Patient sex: M
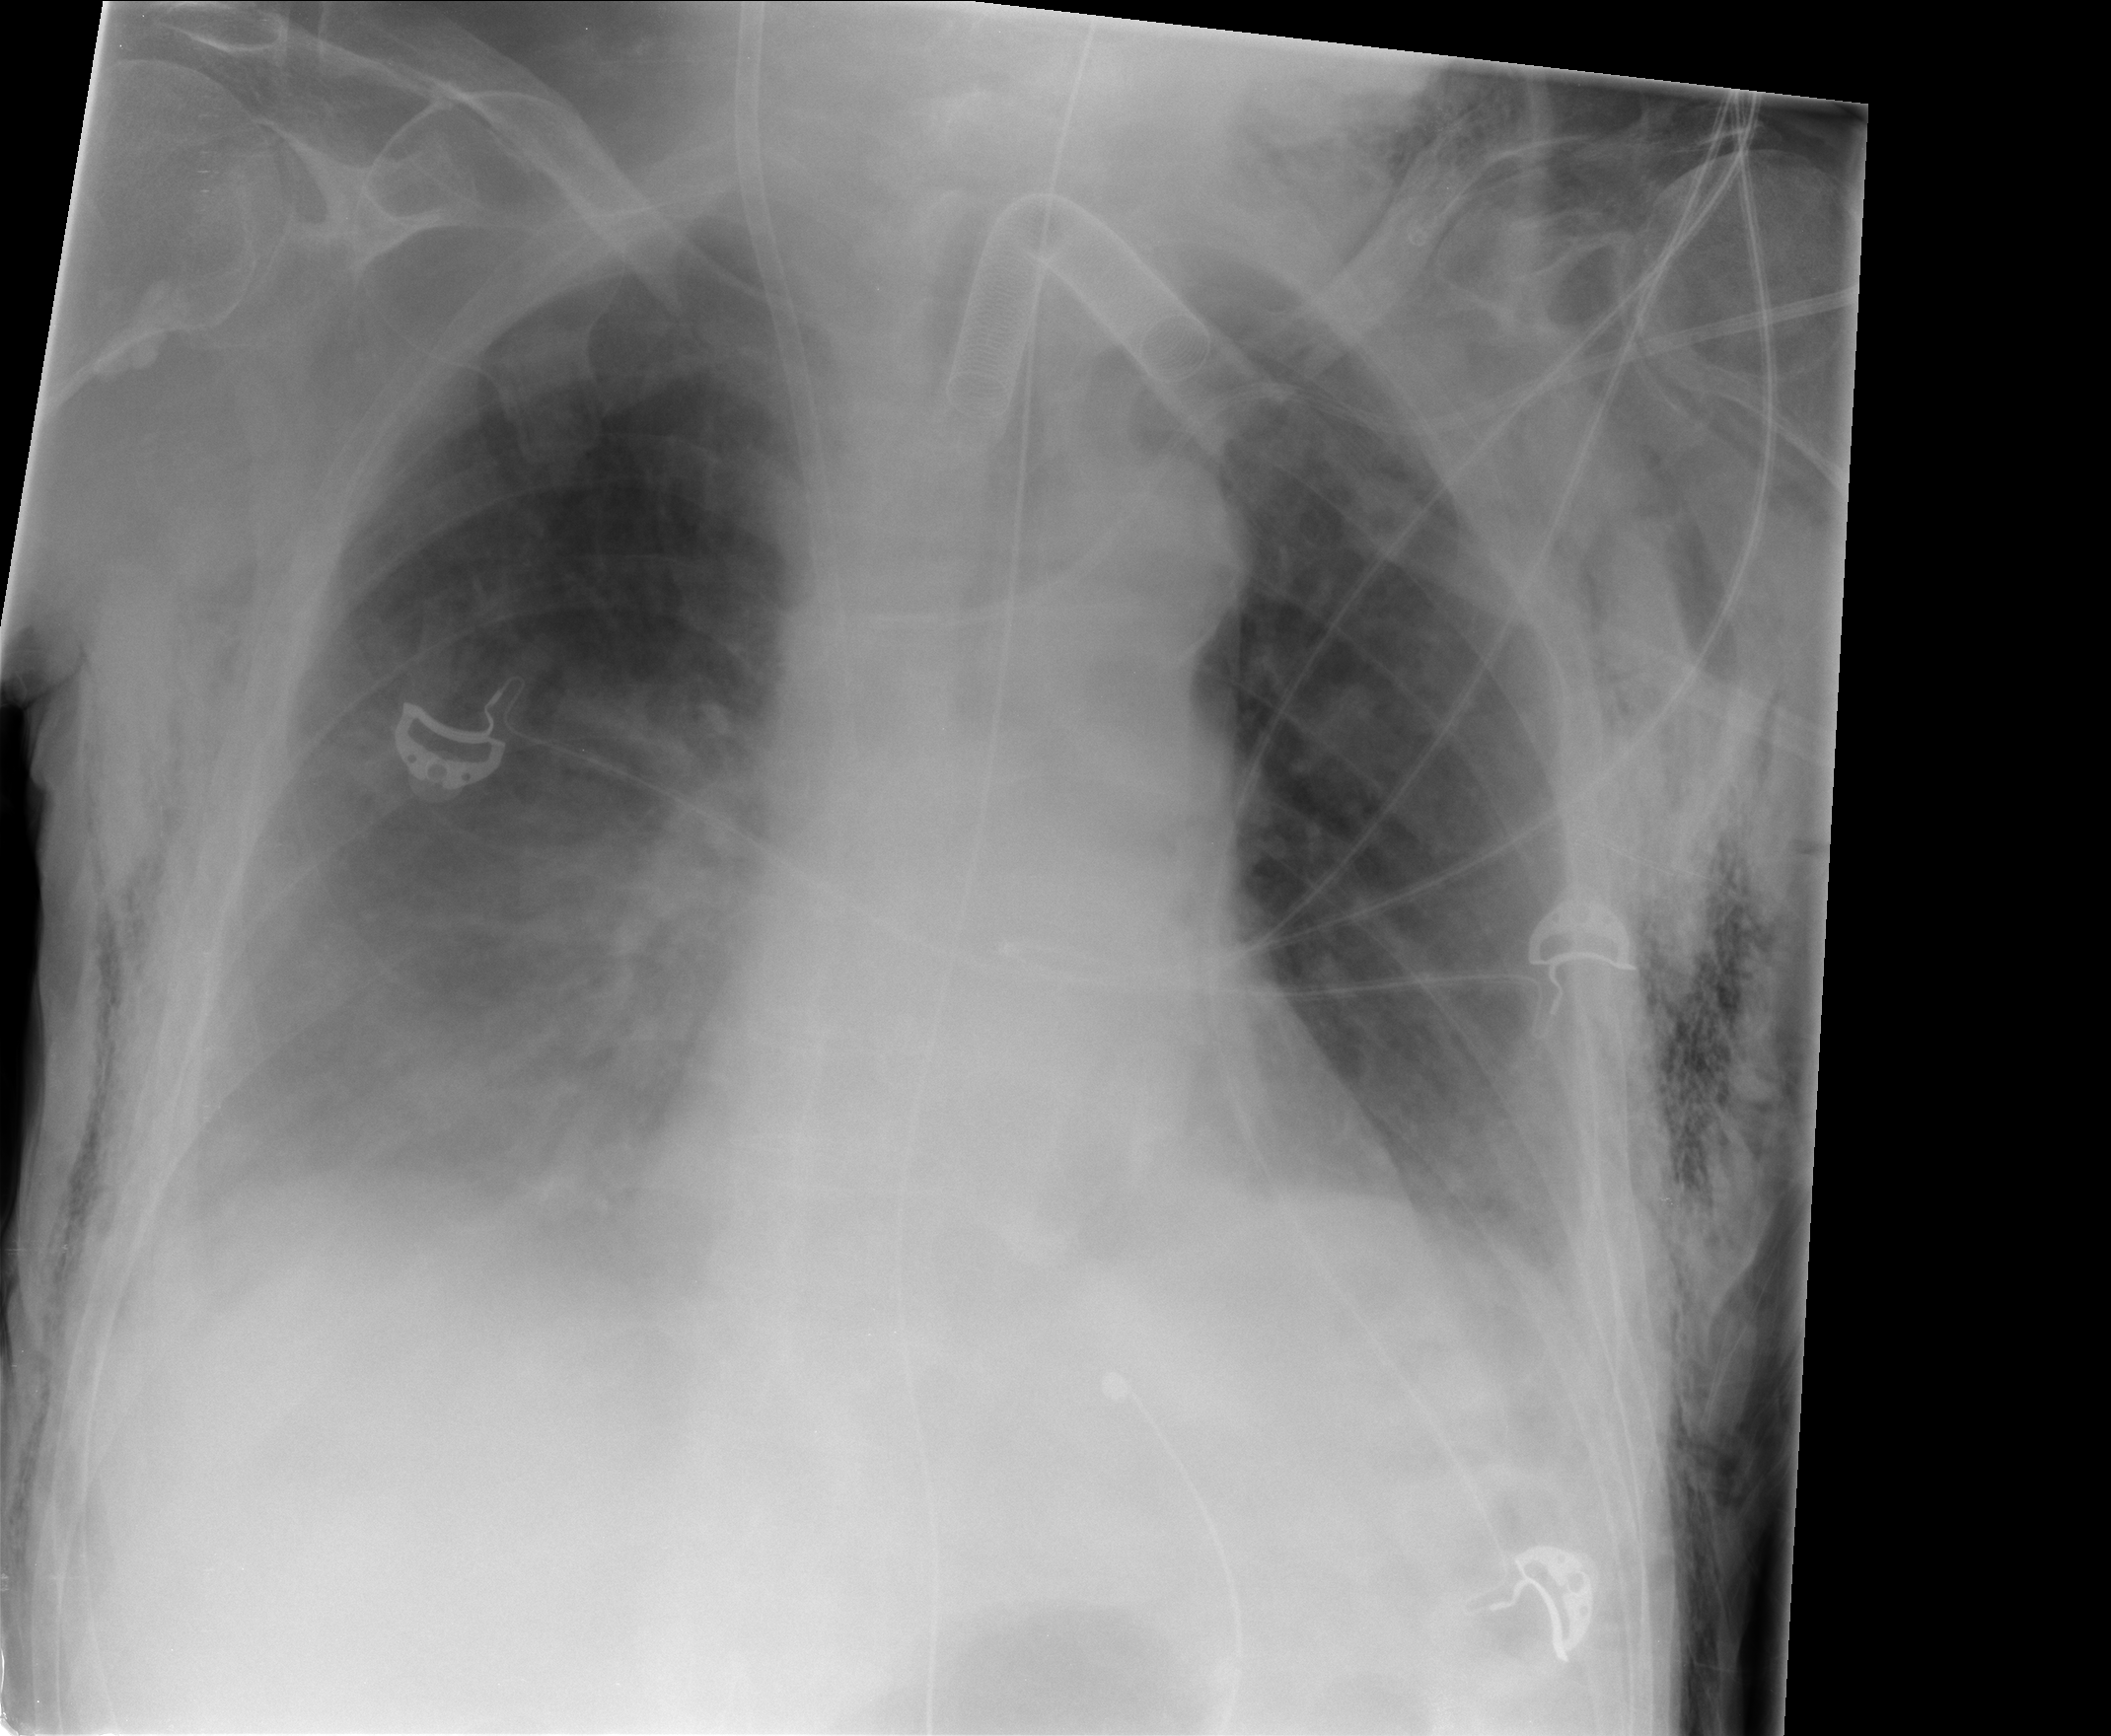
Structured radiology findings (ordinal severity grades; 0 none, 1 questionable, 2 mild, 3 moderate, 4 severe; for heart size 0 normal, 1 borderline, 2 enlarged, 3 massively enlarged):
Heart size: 0
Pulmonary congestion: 0
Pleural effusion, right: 3
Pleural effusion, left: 2
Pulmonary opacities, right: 1
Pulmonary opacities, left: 2
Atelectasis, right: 2
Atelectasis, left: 2